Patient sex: M
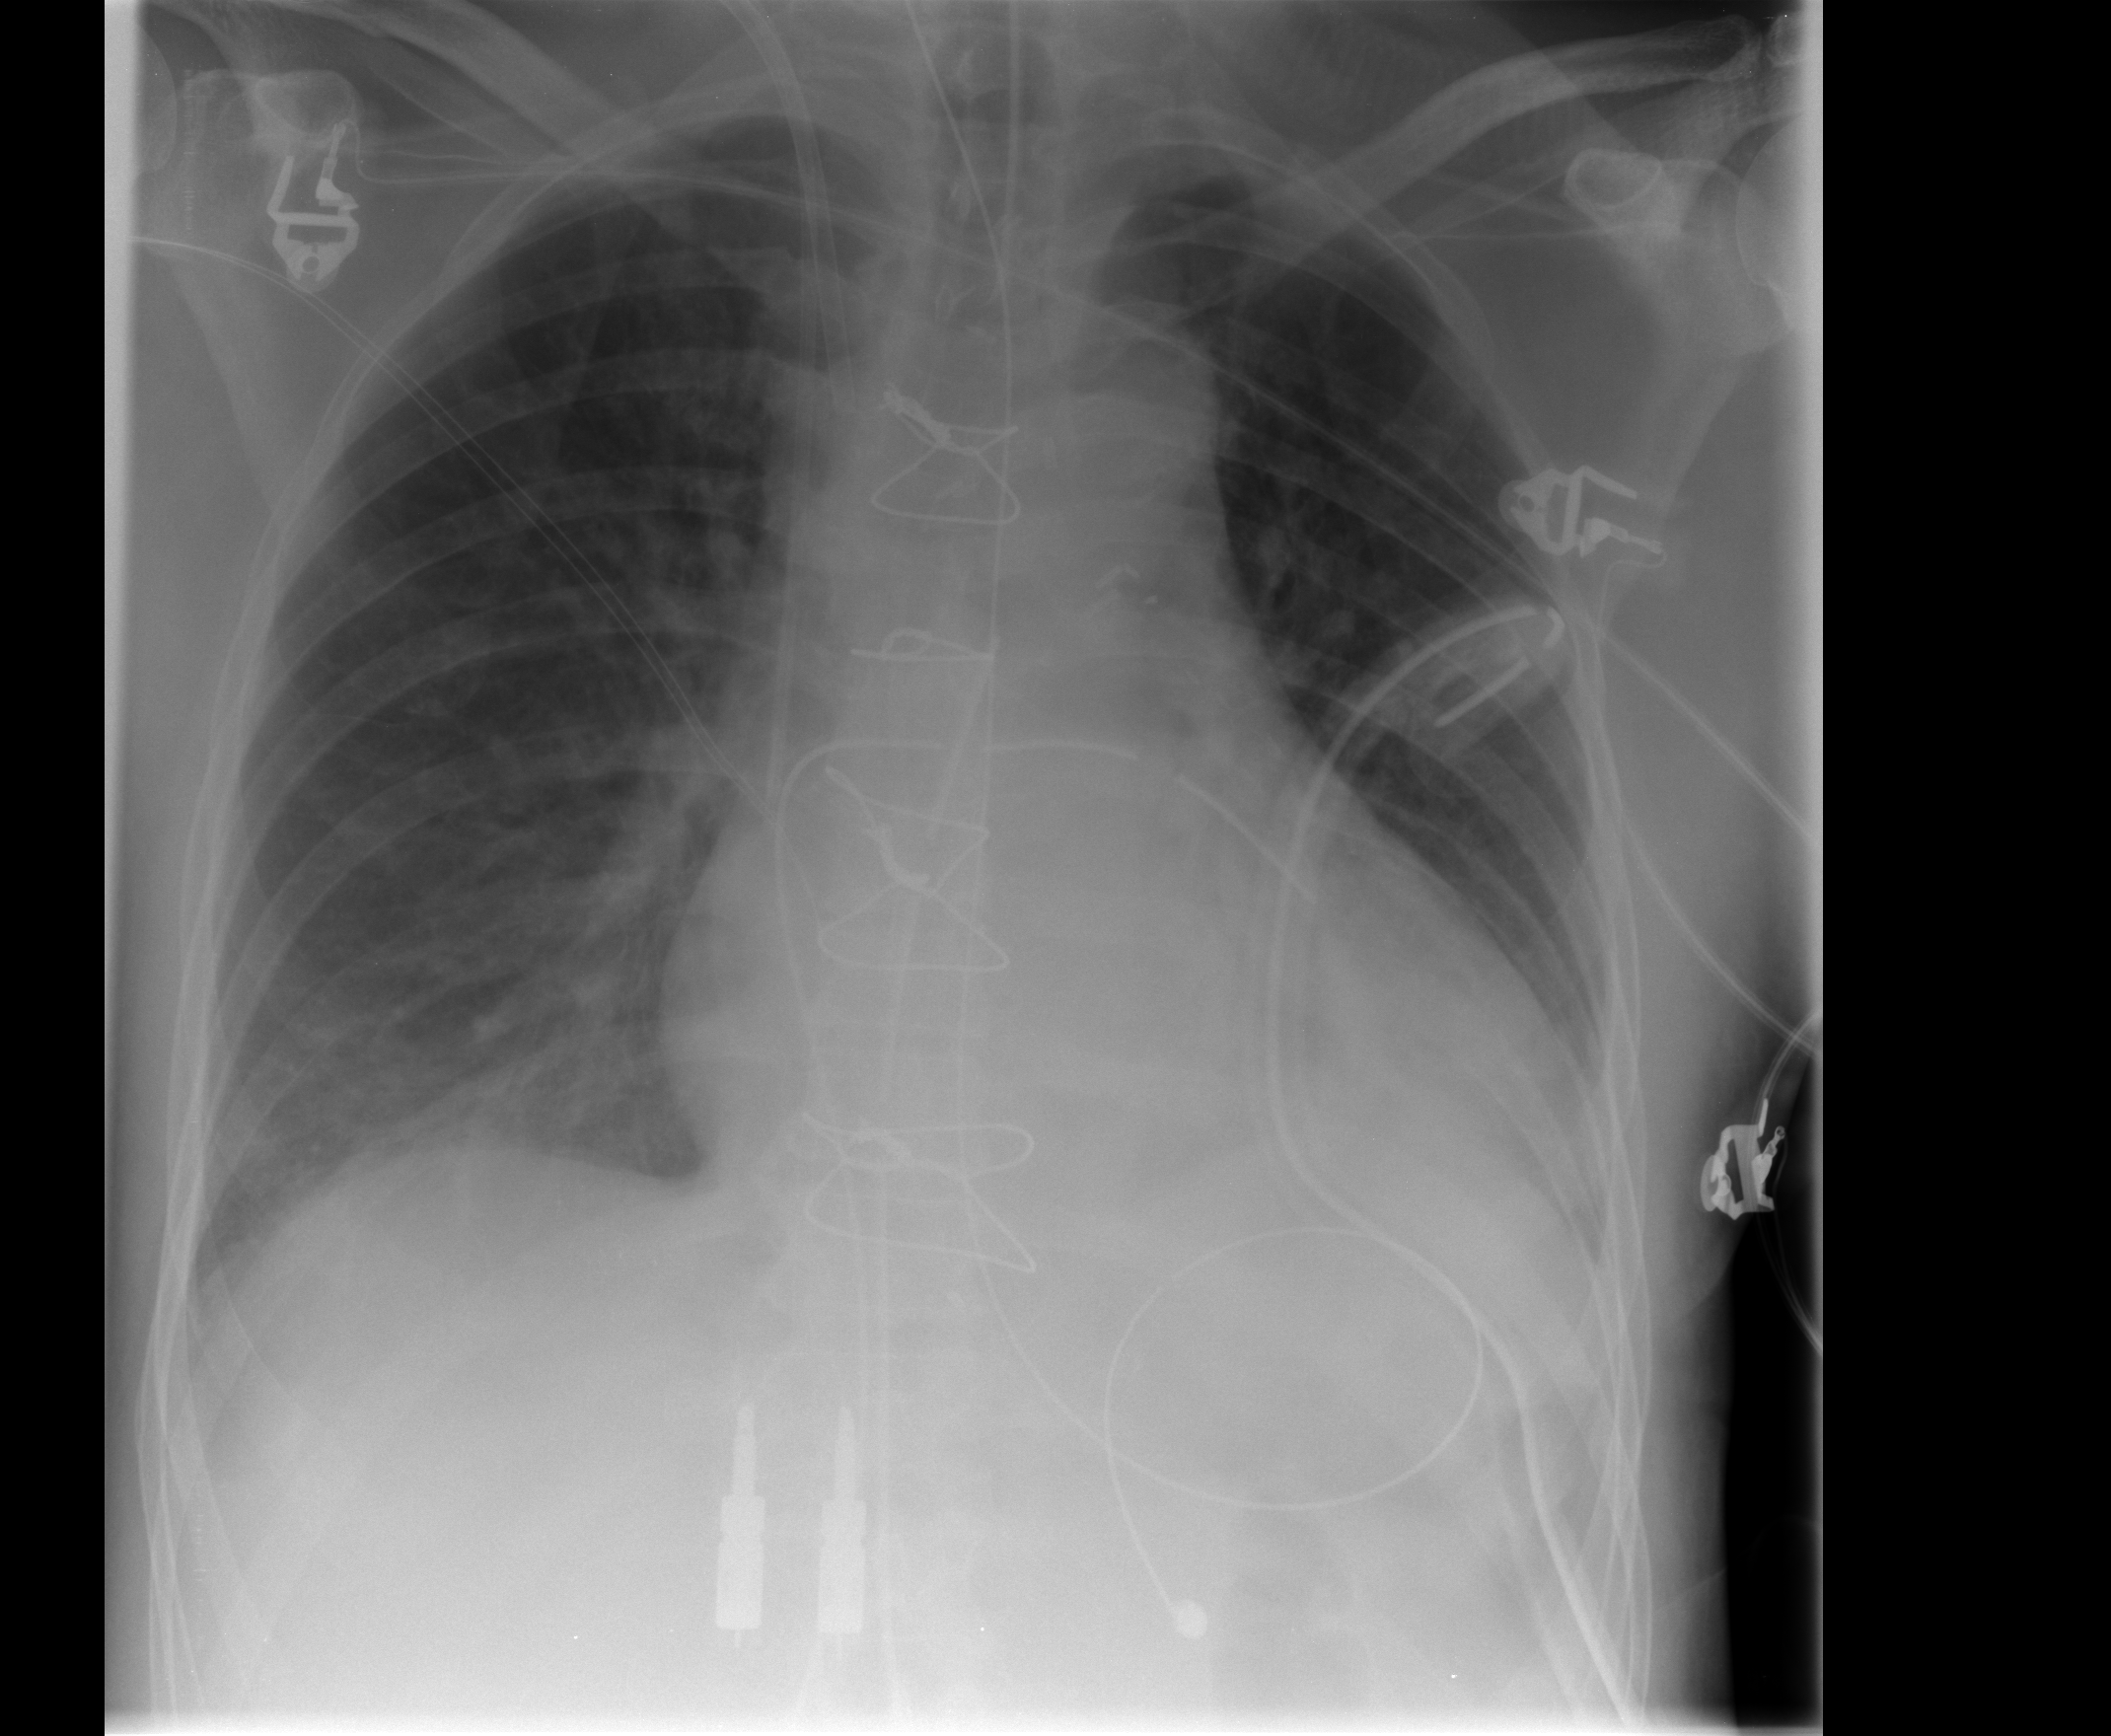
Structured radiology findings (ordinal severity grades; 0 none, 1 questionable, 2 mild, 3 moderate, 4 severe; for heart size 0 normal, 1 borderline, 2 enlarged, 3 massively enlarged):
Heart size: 2
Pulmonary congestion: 1
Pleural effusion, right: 0
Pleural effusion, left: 2
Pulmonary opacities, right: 0
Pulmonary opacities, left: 0
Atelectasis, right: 2
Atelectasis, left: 2